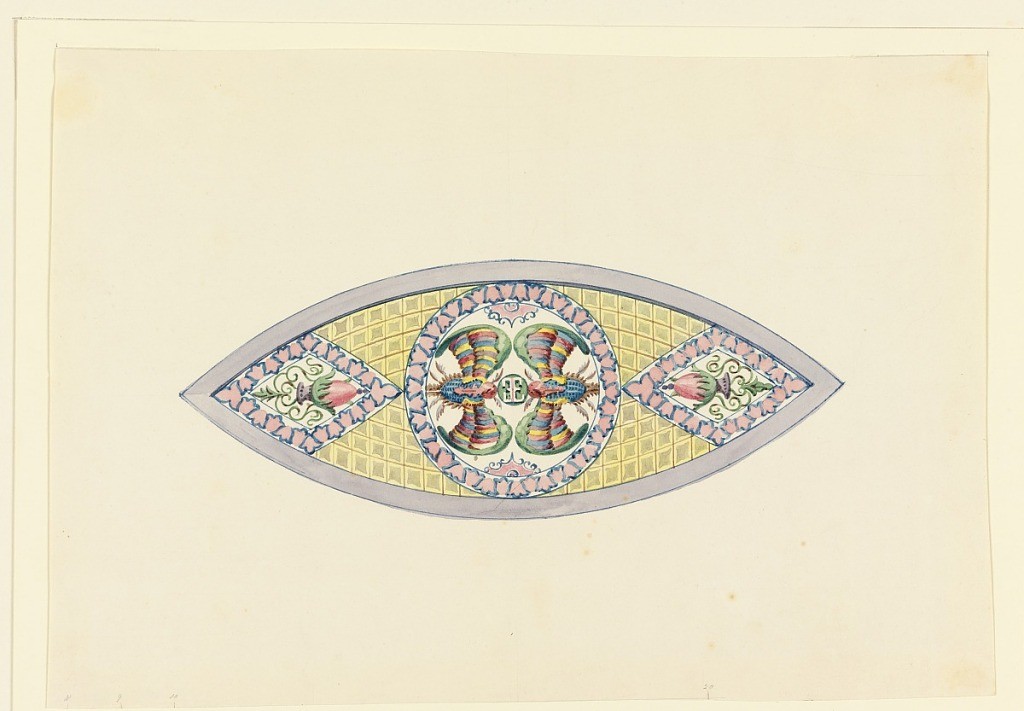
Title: Design for a Glass Panel Window for the Coved Ceiling in the Music Room
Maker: Frederick Crace, English, 1779–1859
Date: ca. 1817
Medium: Brush and watercolor on paper
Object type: Drawing
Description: Vertical rectangle. Design for the Royal Pavilion, Brighton. A lozenge-shaped panel. The central design is composed of two winged insects arranged symmetrically within a circle. This design is flanked by two diamond-shaped fields containing a stylized bud motif.

Original album associated with this collection still exists.  See 1948-40-1 accessory